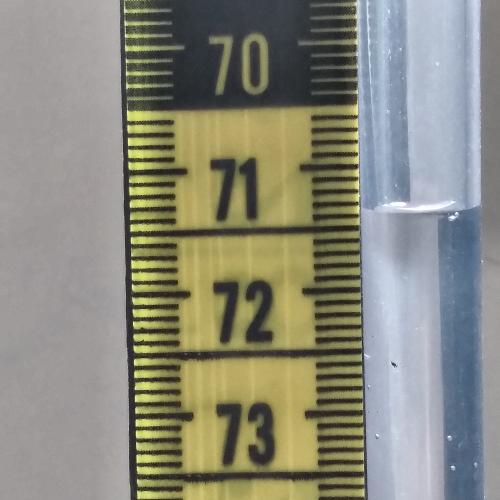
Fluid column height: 71.4 cm